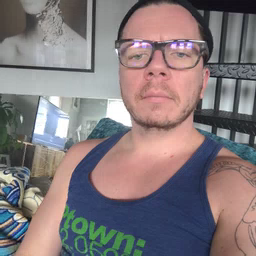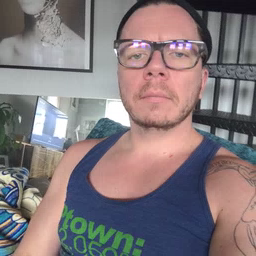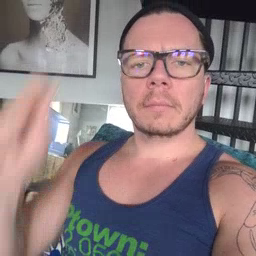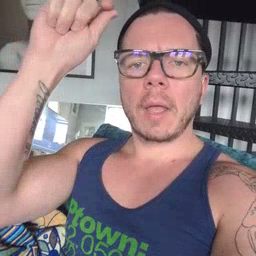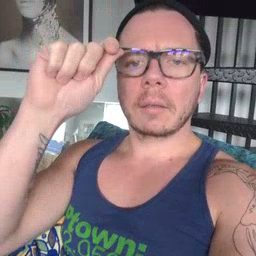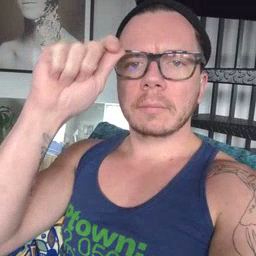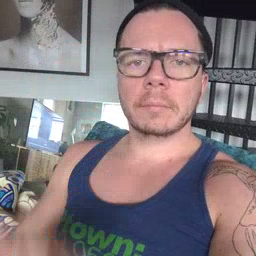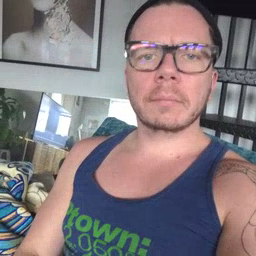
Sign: hat